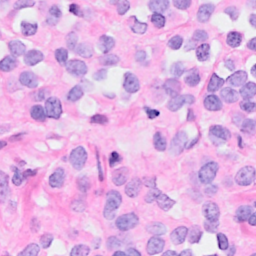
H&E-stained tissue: Breast